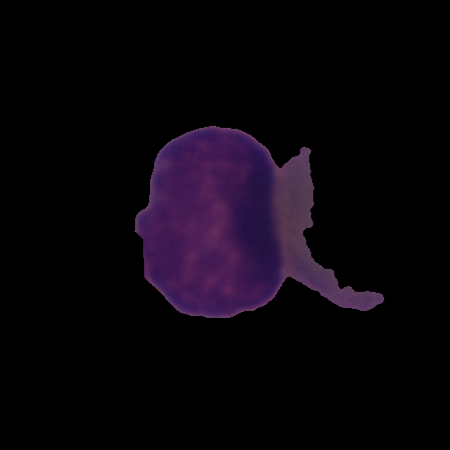
Label: cancer